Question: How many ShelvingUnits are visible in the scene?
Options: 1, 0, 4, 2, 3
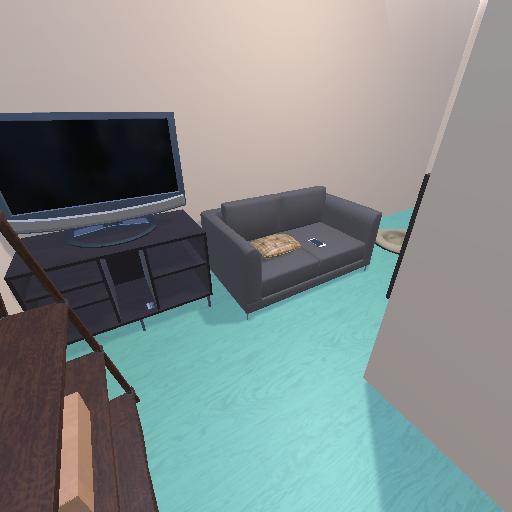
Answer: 1